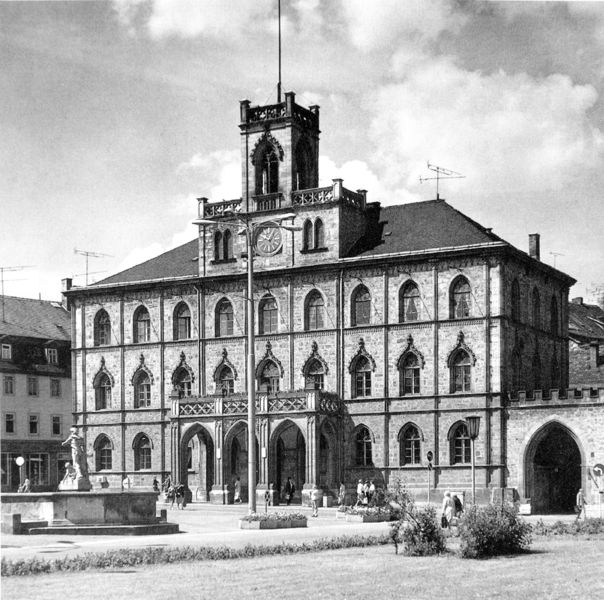
Titel: Rathaus in Weimar
Künstler: Heinrich Heß
Standort: Weimar
Institution: Rathaus
Schlagwörter: dunkel, himmel, mann, schatten, weiß, wolken, frauen, menschen, fenster, frau, glas, grau, hell, lampe, laterne, licht, schwarz, straße, säule, säulen, anlage, dach, gebäude, gras, haus, park, rasen, schloss, weg, wiese, wolke, leute, architektur, barock, stein, steine, häuser, busch, büsche, sonne, sträucher, figur, personen, blatt, front, gotik, renaissance, brunnen, kamin, kamine, schornstein, turm, statue, deutschland, balkon, sommer, fassade, mast, dächer, giebel, mauer, ziegel, tag, platz, figuren, fahnenmast, stene, uhr, tor, zinnen, foto, fotografie, photographie, bögen, eingang, veranda, glockenturm, türmchen, fenter, torbogen, strommast, druck, schwarzweiss, stich, weimar, rathaus, photo, portal, glocke, risalit, statuen, gotisch, spitzbogen, spitzbögen, herrensitz, walmdach, herrenhaus, ballustrade, vordach, fotographie, ziffernblatt, aufnahme, druch, strass, turmuhr, zinne, antenne, photografie, strassenlaterne, antennen, strommasten, burgtor, ziegelmauer, dachgiebel, touristen, glsa, uhrenturm, davor ein brunnen, fenster mit rundbogen, 50er, 60er, gotish, rahthaus